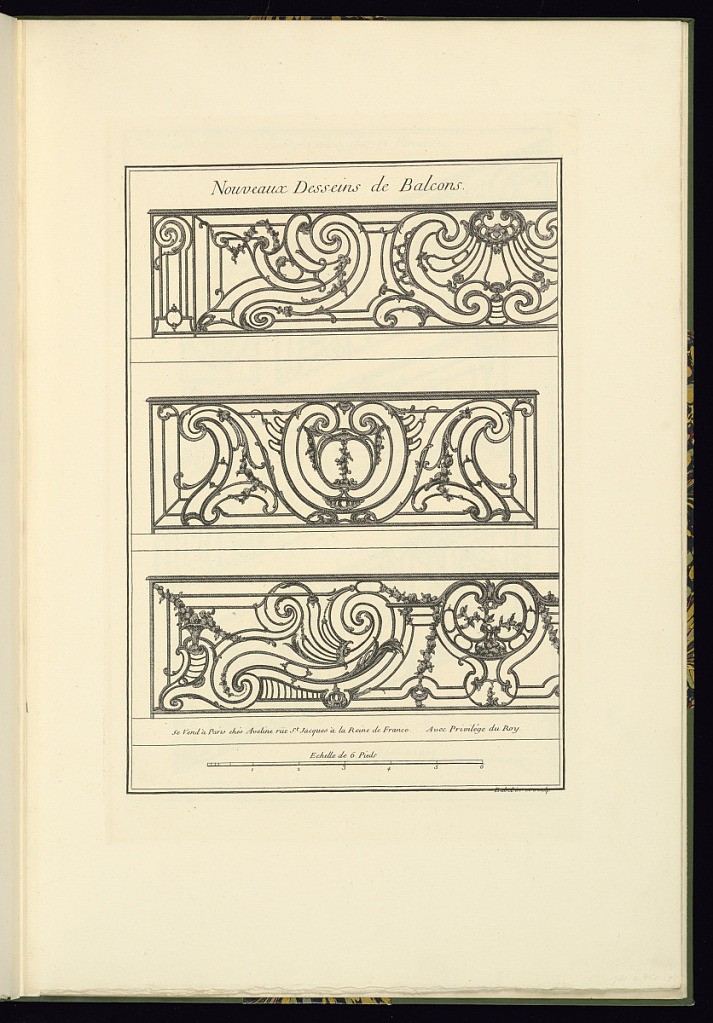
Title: Nouveaux Desseins de Balcons
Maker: Pierre Edme Babel, French, 1720–1775
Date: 1890–1910
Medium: Facsimile of the original etching (photomechanical or lithography)
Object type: Print
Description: Three designs for wrought iron or metalwork balcony balustrades featuring scrolling leaves, c-scrolls, s-scrolls, and festoons of flowers. The plate is titled, with a scale below. This is a late 19th-early 20th-century reproduction from a series first published between 1738-1743.